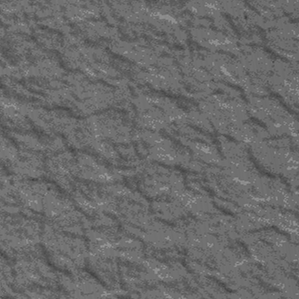
Label: frost